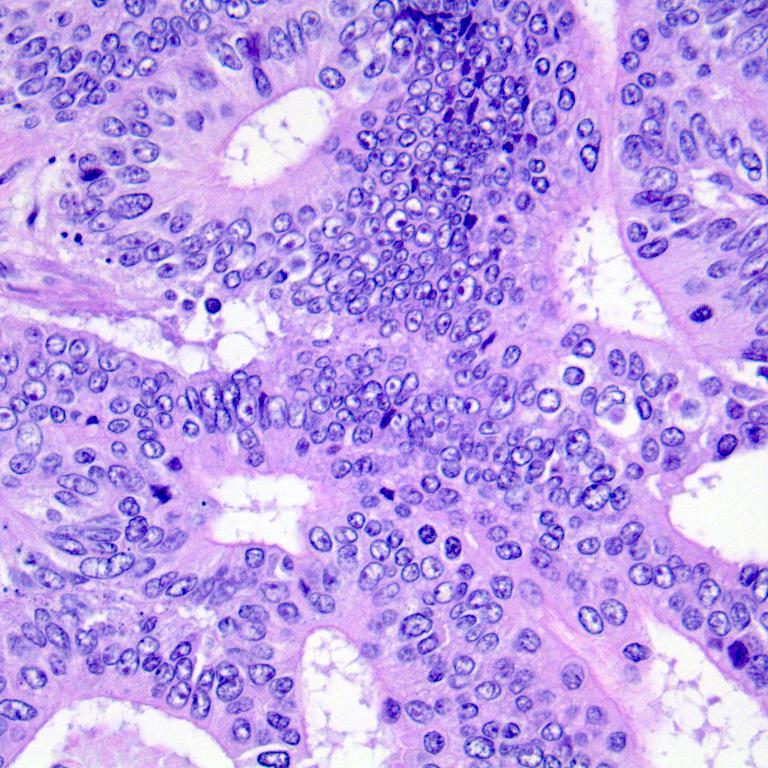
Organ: colon
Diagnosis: adenocarcinomas